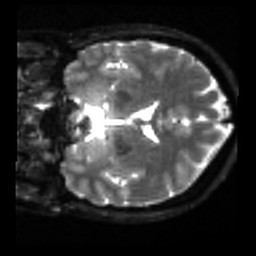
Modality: sbref
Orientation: coronal
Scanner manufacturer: siemens
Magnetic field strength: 3 T
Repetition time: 4 s
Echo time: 0.0594 s